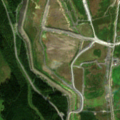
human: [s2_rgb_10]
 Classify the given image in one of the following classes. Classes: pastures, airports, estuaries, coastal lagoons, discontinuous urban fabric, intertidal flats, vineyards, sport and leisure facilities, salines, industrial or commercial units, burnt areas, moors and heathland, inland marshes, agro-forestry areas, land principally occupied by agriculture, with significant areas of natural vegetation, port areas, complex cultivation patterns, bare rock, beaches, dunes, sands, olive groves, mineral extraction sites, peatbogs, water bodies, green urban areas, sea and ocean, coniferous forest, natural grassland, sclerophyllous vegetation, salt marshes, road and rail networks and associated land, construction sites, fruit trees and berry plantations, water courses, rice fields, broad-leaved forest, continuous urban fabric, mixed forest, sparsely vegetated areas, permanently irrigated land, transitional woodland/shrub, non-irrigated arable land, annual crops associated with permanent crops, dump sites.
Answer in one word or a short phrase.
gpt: dump sites, land principally occupied by agriculture, with significant areas of natural vegetation, mixed forest